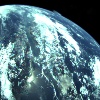
Label: cloud